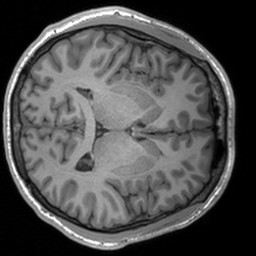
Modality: T1w
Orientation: axial
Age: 20
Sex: male
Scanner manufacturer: siemens
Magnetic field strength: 3 T
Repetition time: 1.9 s
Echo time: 0.00226 s